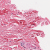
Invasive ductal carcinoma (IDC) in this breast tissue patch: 0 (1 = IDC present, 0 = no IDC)